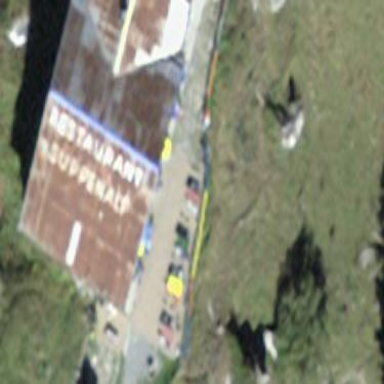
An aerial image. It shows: Building that functions as both restaurant and hotel.